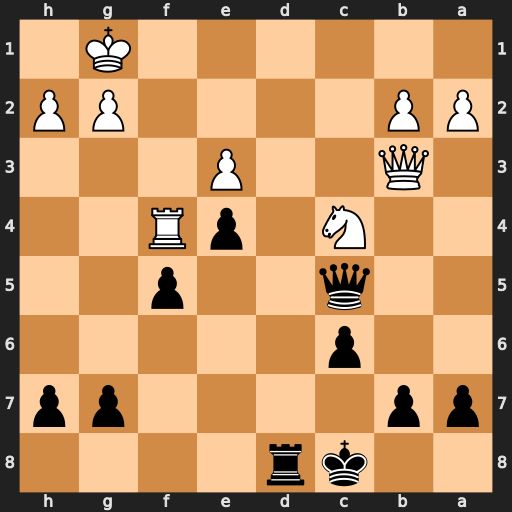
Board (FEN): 2kr4/pp4pp/2p5/2q2p2/2N1pR2/1Q2P3/PP4PP/6K1
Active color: b
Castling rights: -
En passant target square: -
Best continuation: Rd3 Qc2 b5 Na3 Qxe3+